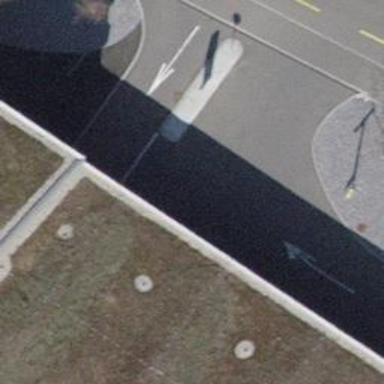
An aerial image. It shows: Parking entrance.